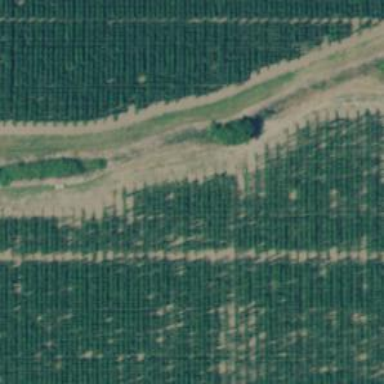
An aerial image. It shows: Orchard.